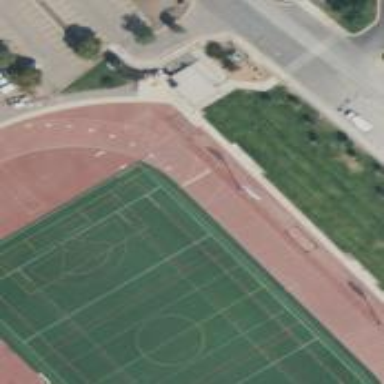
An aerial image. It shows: Athletics track located in leisure land area.